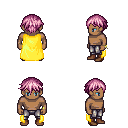
a pixel art fantasy rpg character, male body template, human, dark skin, yellow cape, metal pants, pink short bangs hairstyle, bracelets, brown shoes, four views (front, back, left, right), 2x2 character sprite sheet, small pixel art, hard edges, no anti-aliasing